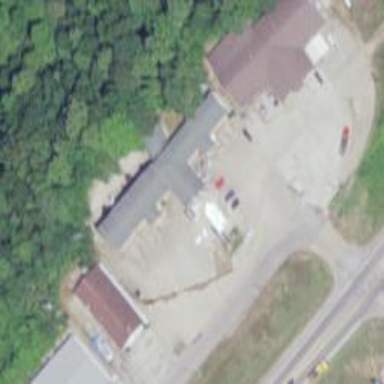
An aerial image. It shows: Building that is motel.